高二 · 解析几何
(2017 天津) 设变量 $x, y$ 满足约束条件 $\left\{\begin{array}{l}2 x+y \geqslant 0, \\ x+2 y-2 \geqslant 0, \\ x \leqslant 0, \\ y \leqslant 3,\end{array}\right.$ 则目标函数 $z=x+y$ 的最大值为
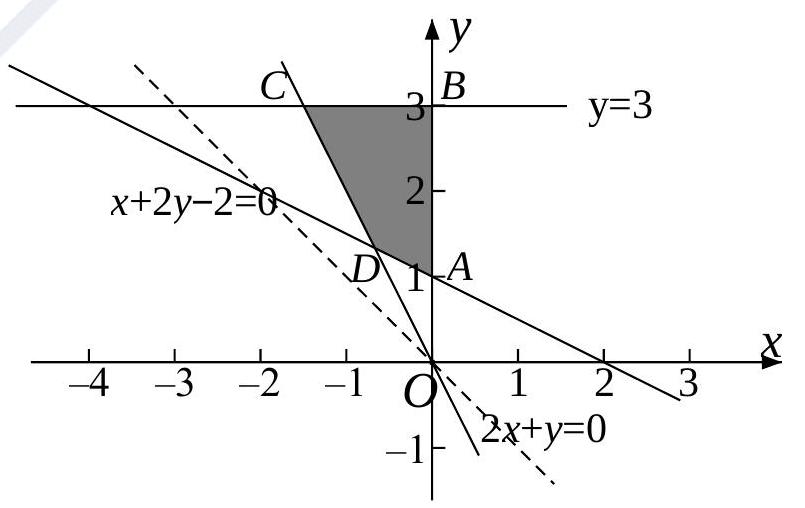
A. $\frac{2}{3}$
    B. 1
    c. $\frac{3}{2}$
    D. 3
答案: D
解析: 目标函数为四边形 $A B C D$ 及其内部, 其中 $A(0,1), B(0,3), C\left(-\frac{3}{2}, 3\right), D\left(-\frac{2}{3}, \frac{4}{3}\right)$, 所以直线 $z=x+y$ 过点 $B$ 时取最大值 3 , 选 D.